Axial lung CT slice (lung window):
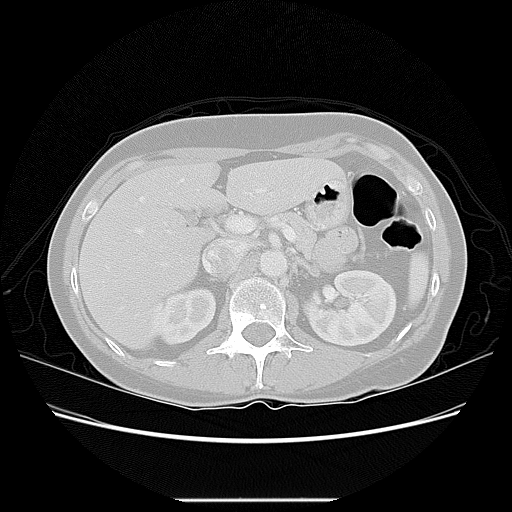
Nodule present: no